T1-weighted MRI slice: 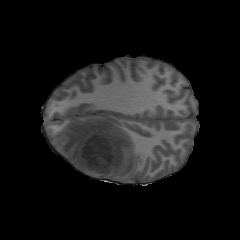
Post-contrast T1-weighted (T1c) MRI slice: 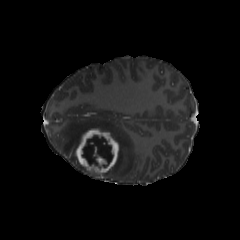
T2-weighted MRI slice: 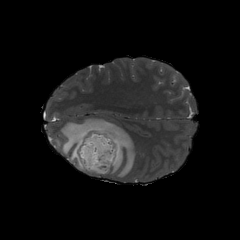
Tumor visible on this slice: yes